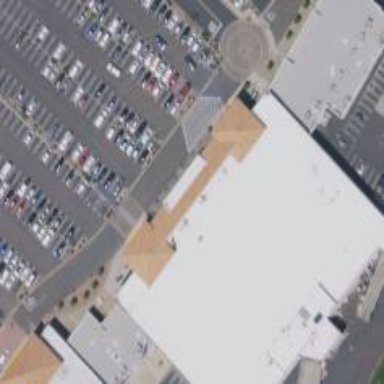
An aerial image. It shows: Supermarket.